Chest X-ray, PA view. Patient: 45 years old, sex M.
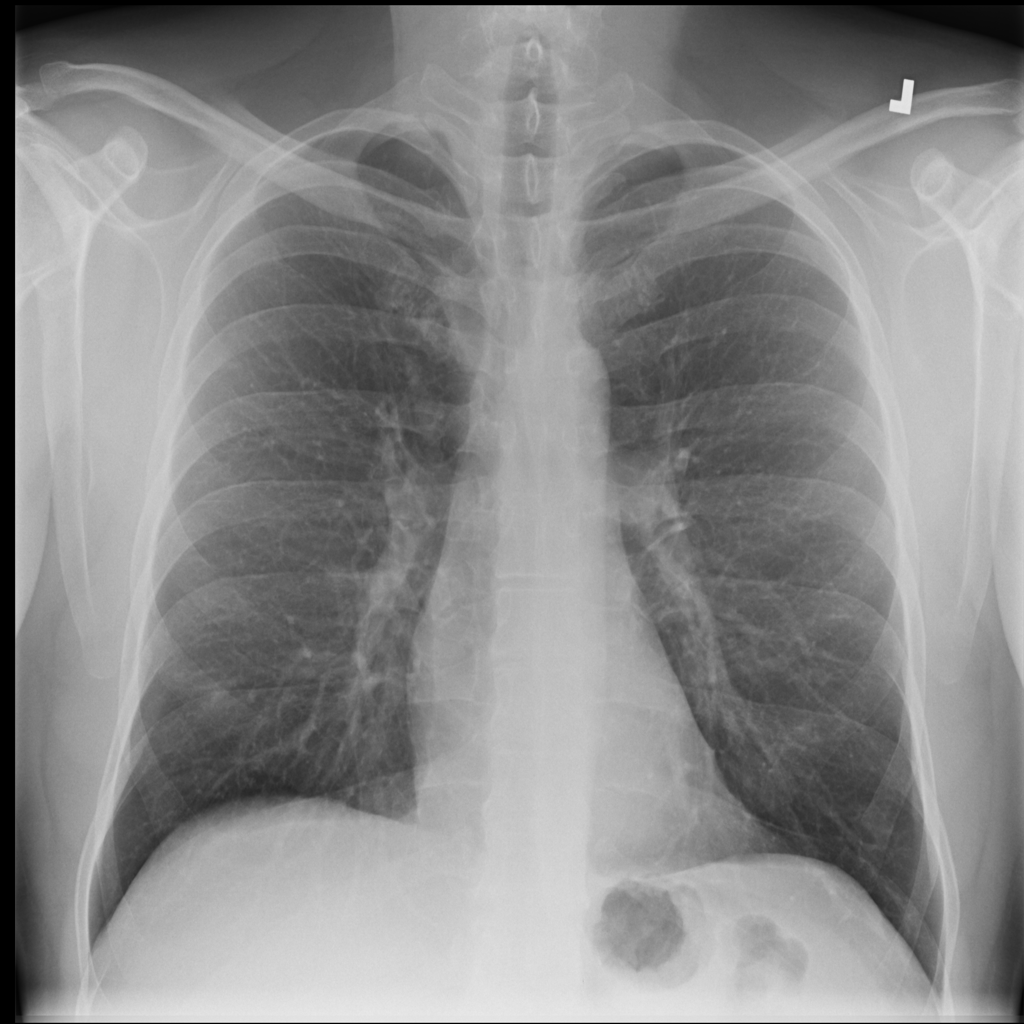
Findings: No Finding